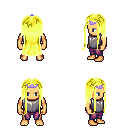
a pixel art fantasy rpg character, male body template, human, tanned skin, steel chest armor, magenta pants, gold extra-long hairstyle, purple tiara, four views (front, back, left, right), 2x2 character sprite sheet, small pixel art, hard edges, no anti-aliasing